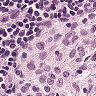
Metastatic tissue present: no